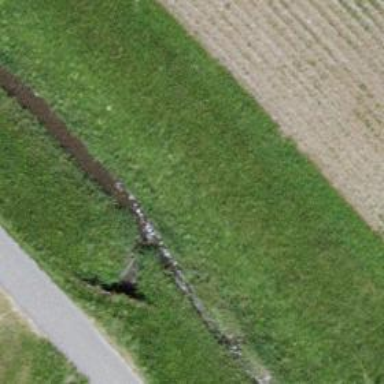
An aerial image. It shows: Drain that serves as waterway.